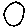
Label: circle